Interaction volume radius: 10 \u00c5
Interaction volume height: 30 \u00c5
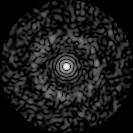
Disorder parameter: 0.8244